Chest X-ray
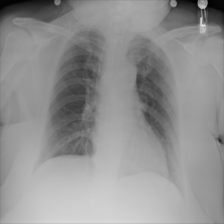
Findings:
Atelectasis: negative
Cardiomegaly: negative
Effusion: negative
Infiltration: negative
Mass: negative
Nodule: negative
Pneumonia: negative
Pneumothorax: negative
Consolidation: negative
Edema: negative
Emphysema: negative
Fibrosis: negative
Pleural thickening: negative
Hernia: negative